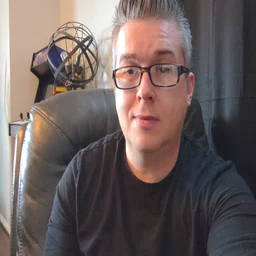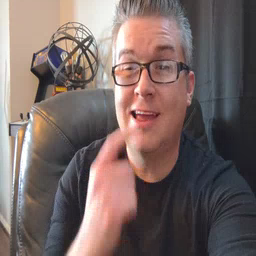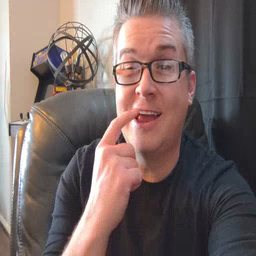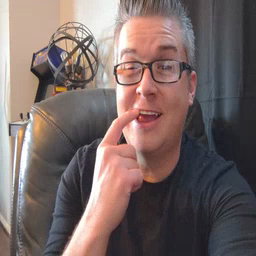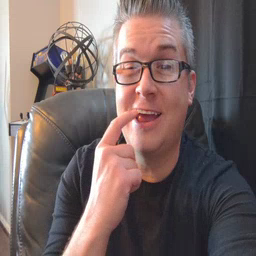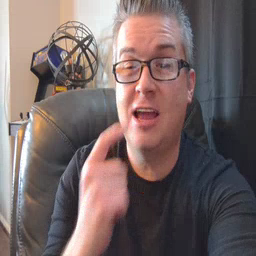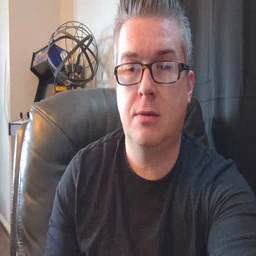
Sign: tooth